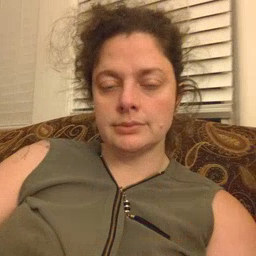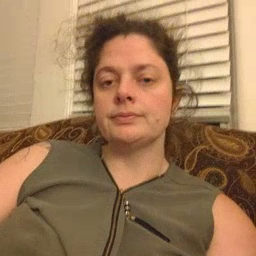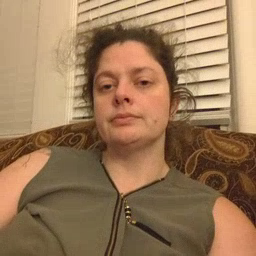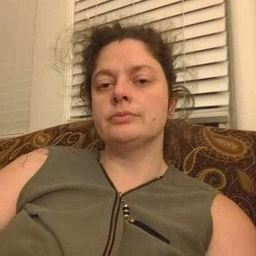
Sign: cut